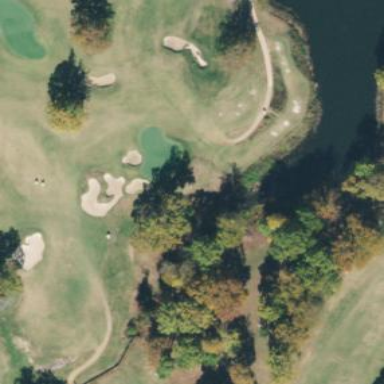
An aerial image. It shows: Grassy area designated as golf fairway.